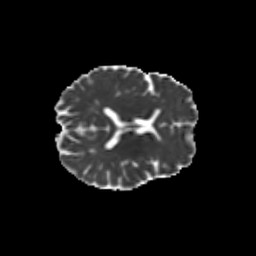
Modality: MD
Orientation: axial
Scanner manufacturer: siemens
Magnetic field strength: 3 T
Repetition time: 9.2 s
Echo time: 0.084 s